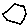
Label: hexagon